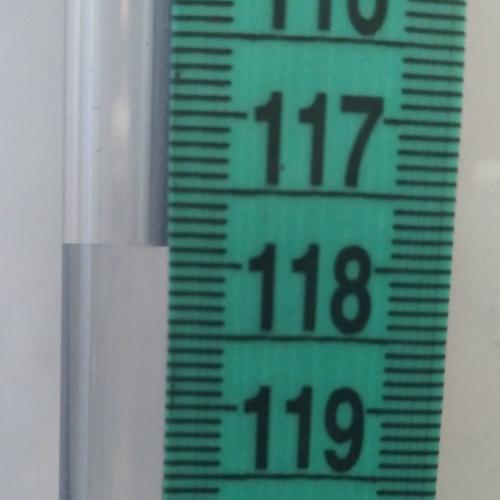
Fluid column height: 117.9 cm